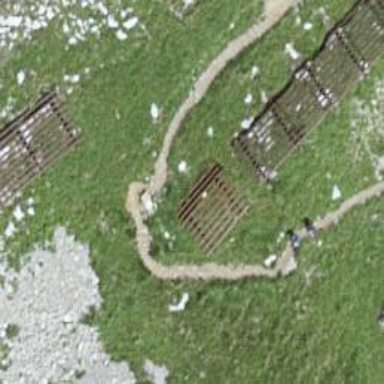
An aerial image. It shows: Avalanche protection barrier made by humans.